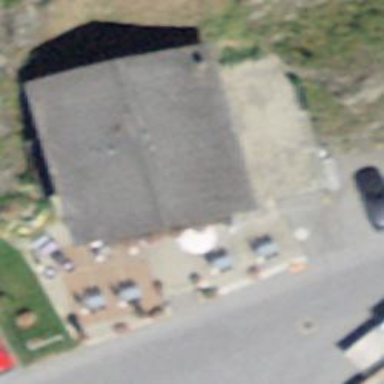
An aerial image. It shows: Guest house with restaurant.